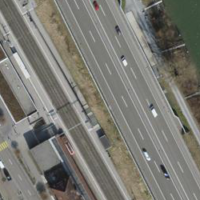
EUNIS habitat code: 57
Species observed at this site:
Corvus corone
Passer domesticus